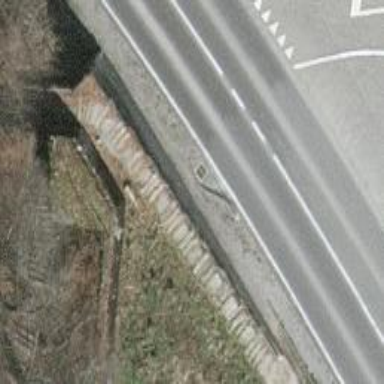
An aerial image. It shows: Road with steps.